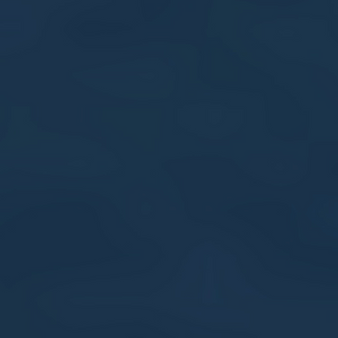
Label: other